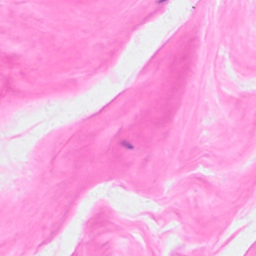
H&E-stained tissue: Breast